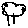
Label: tree